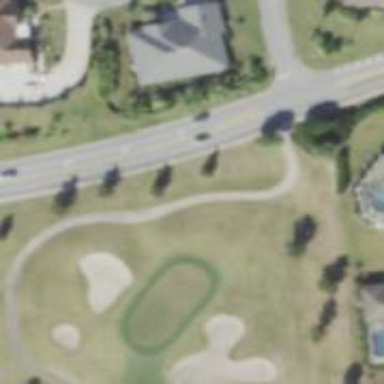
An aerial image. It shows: Golf cartpath that is also road path.